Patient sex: M
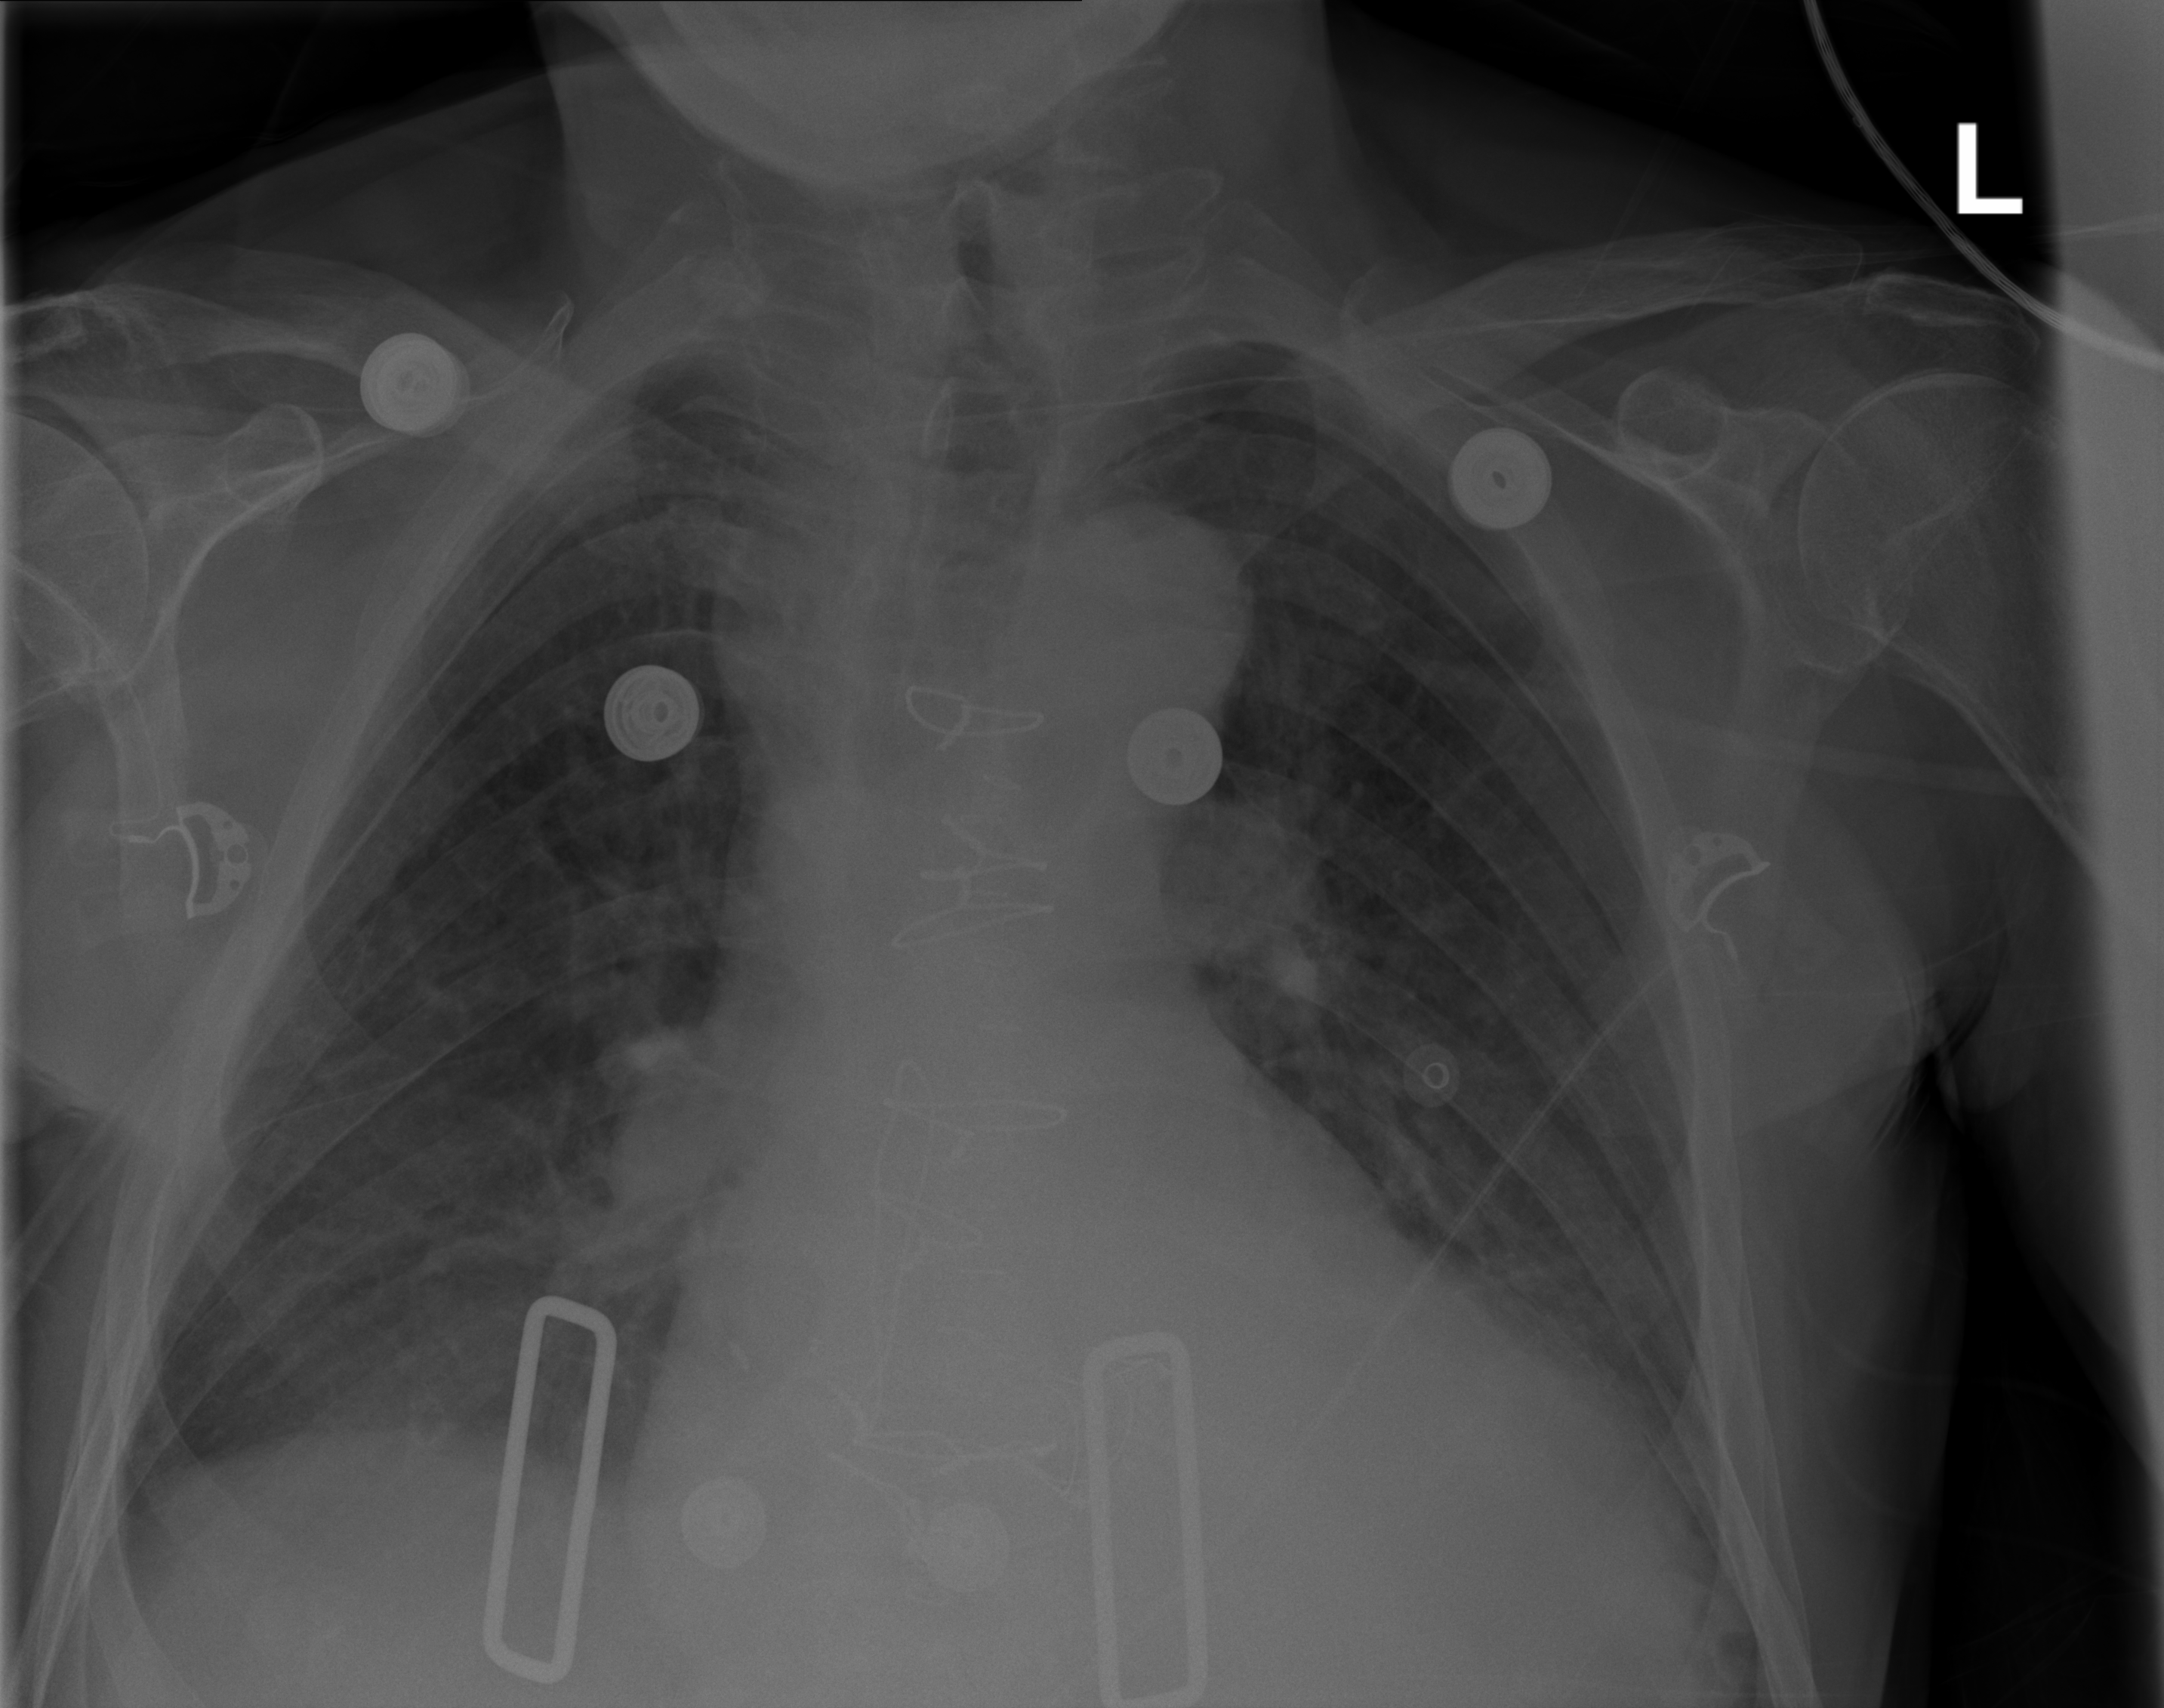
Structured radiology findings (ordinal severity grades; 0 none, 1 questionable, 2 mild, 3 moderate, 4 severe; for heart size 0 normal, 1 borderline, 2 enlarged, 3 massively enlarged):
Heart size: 3
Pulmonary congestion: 0
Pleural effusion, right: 1
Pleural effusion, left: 0
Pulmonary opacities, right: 2
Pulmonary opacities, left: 0
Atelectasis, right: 2
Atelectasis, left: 2